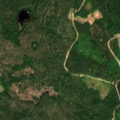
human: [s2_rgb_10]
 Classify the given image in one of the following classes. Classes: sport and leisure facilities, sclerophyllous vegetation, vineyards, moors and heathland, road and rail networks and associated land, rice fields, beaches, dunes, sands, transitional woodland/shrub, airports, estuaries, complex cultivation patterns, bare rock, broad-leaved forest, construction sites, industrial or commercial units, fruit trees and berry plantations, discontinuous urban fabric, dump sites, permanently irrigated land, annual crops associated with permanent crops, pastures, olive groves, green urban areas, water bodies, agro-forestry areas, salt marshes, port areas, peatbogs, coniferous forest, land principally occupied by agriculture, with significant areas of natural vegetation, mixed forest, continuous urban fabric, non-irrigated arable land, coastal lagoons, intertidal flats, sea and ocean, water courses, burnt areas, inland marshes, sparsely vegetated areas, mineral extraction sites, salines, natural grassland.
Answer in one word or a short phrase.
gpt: coniferous forest, mixed forest, transitional woodland/shrub